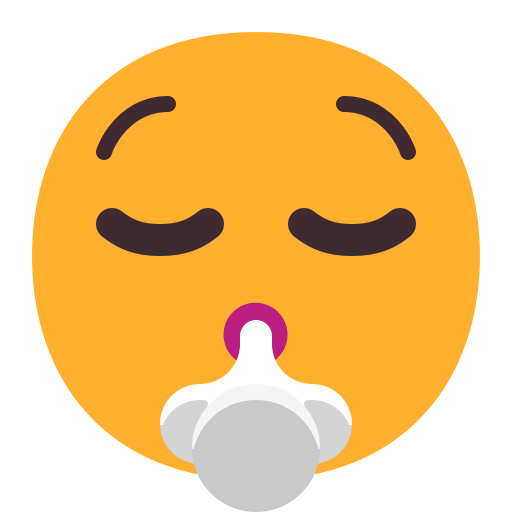
face exhaling flat